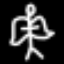
Label: angel